Question: This a screenshot from a Tkinter Listbox in a program I'm writing:

Why does the ' ' character show up as a black bar?
On a Mac it shows up normally (as a tab), but on Windows I get this. I think it might have something to do with character encoding because strings are unicode by default in OS X but not Windows?
I tried writing the tab as 'chr(9)' instead of ' ', but it didn't help.
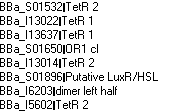
Answer: On Windows, the tab character is probably not interpreted by the Listbox rendering code but on Mac, it is. Hence, the difference. But I'm unsure about this since, IIRC, Tkinter uses its own rendering code so it render the same on all platforms. Maybe this is part of the OS's font rendering code (which is more powerful on the Mac).
It's not a problem of encoding since the tab character is the same on all encodings (well, with the exception of EBCDIC but you're not on a mainframe, so ...)